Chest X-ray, PA view. Patient: 51 years old, sex M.
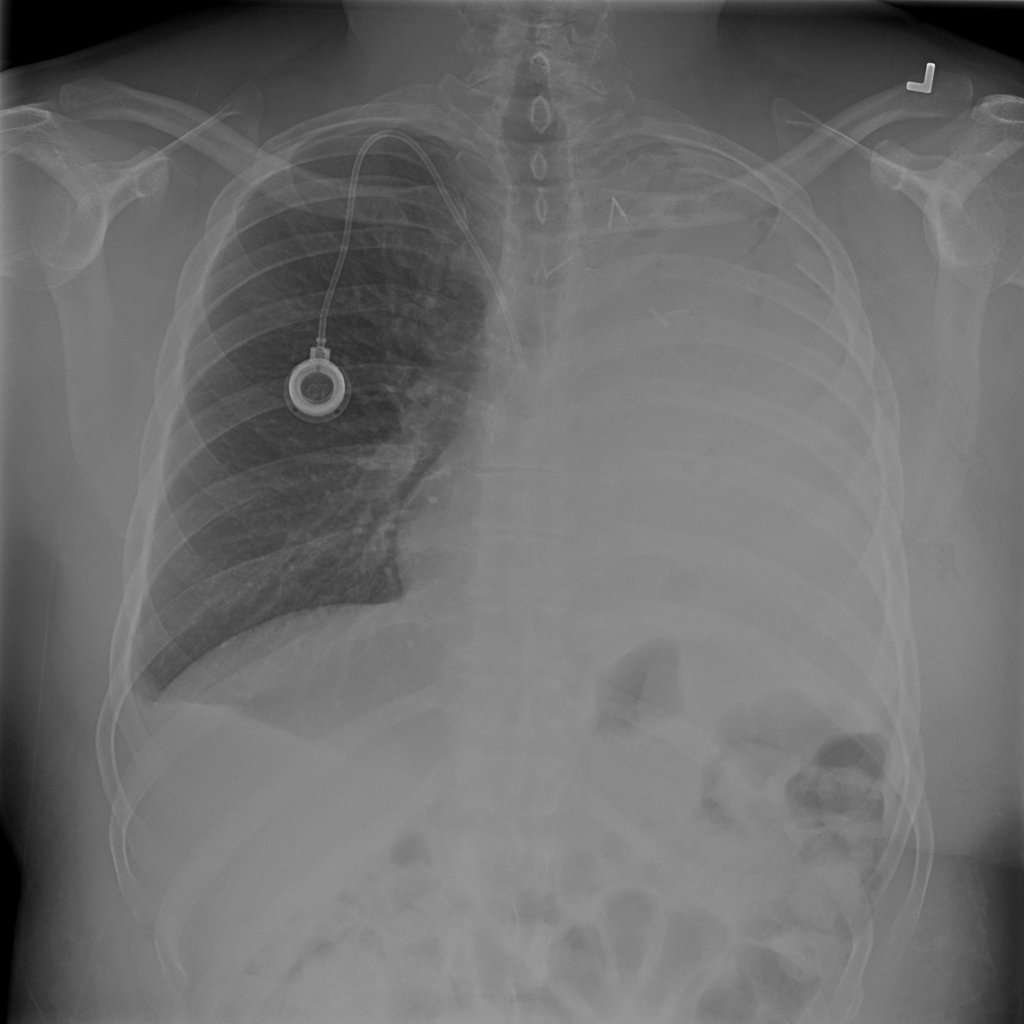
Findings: No Finding